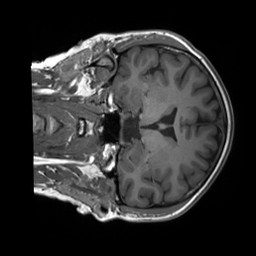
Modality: T1w
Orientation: coronal
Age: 23
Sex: female
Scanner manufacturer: siemens
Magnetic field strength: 3 T
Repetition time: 1.8 s
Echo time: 0.00232 s